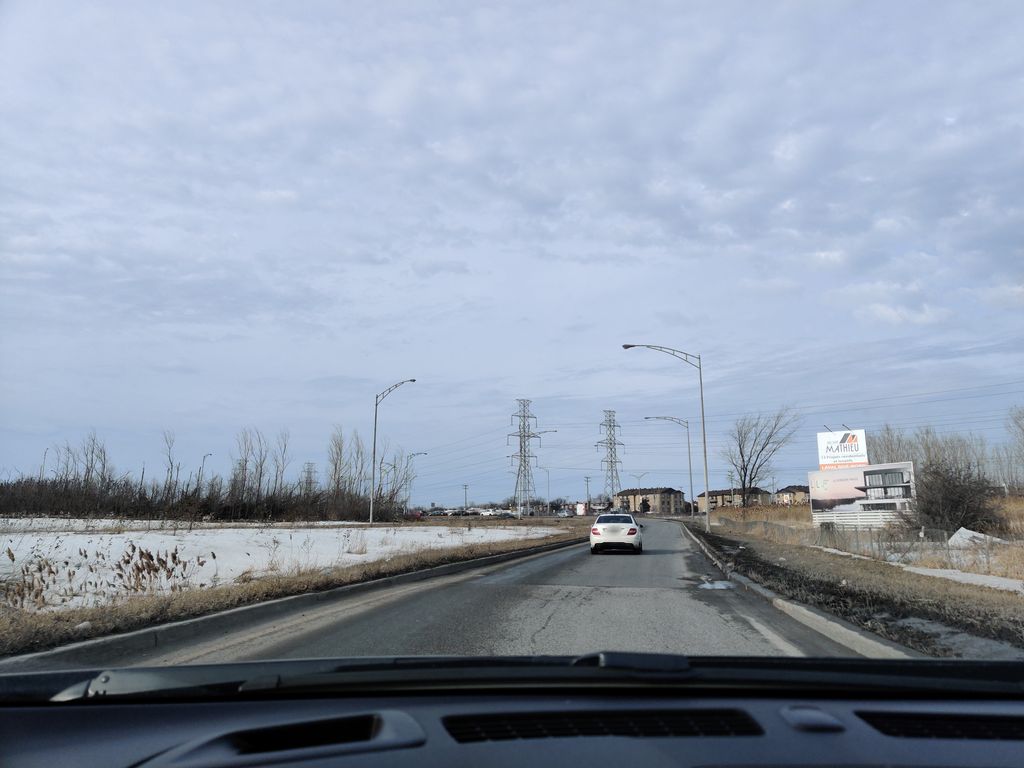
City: montreal